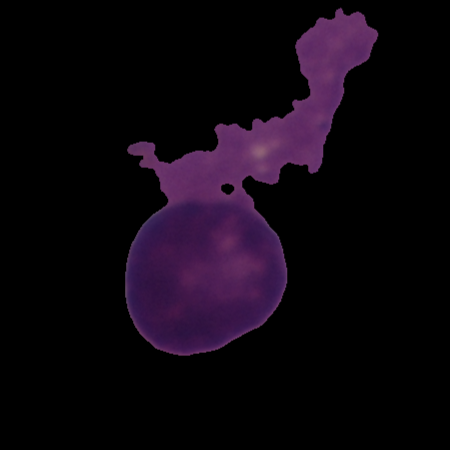
Label: healthy